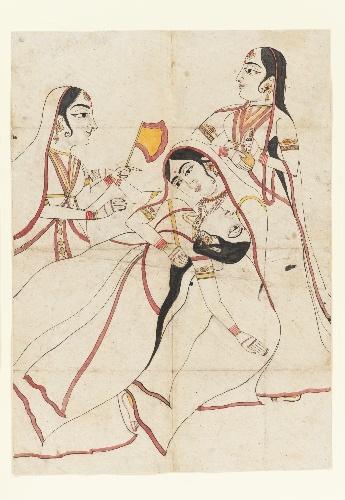
Date: late 19th century
Object type: Painting
Classification: Paintings
Medium: Ink, transparent, and translucent watercolor on paper
Culture: India (Rajasthan)
Dimensions: Image (sight): 18 1/2 x 25 3/4 in. (47 x 65.4 cm)
Framed: 28 x 36 in. (71.1 x 91.4 cm)
Department: Asian Art
Credit line: Gift of Subhash Kapoor, in memory of his parents, Smt Shashi Kanta and Shree Parshotam Ram Kapoor, 2008
Accession year: 2008
Repository: Metropolitan Museum of Art, New York, NY
Tags: Fans|Illness|Women